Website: bh-photo
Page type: receipt
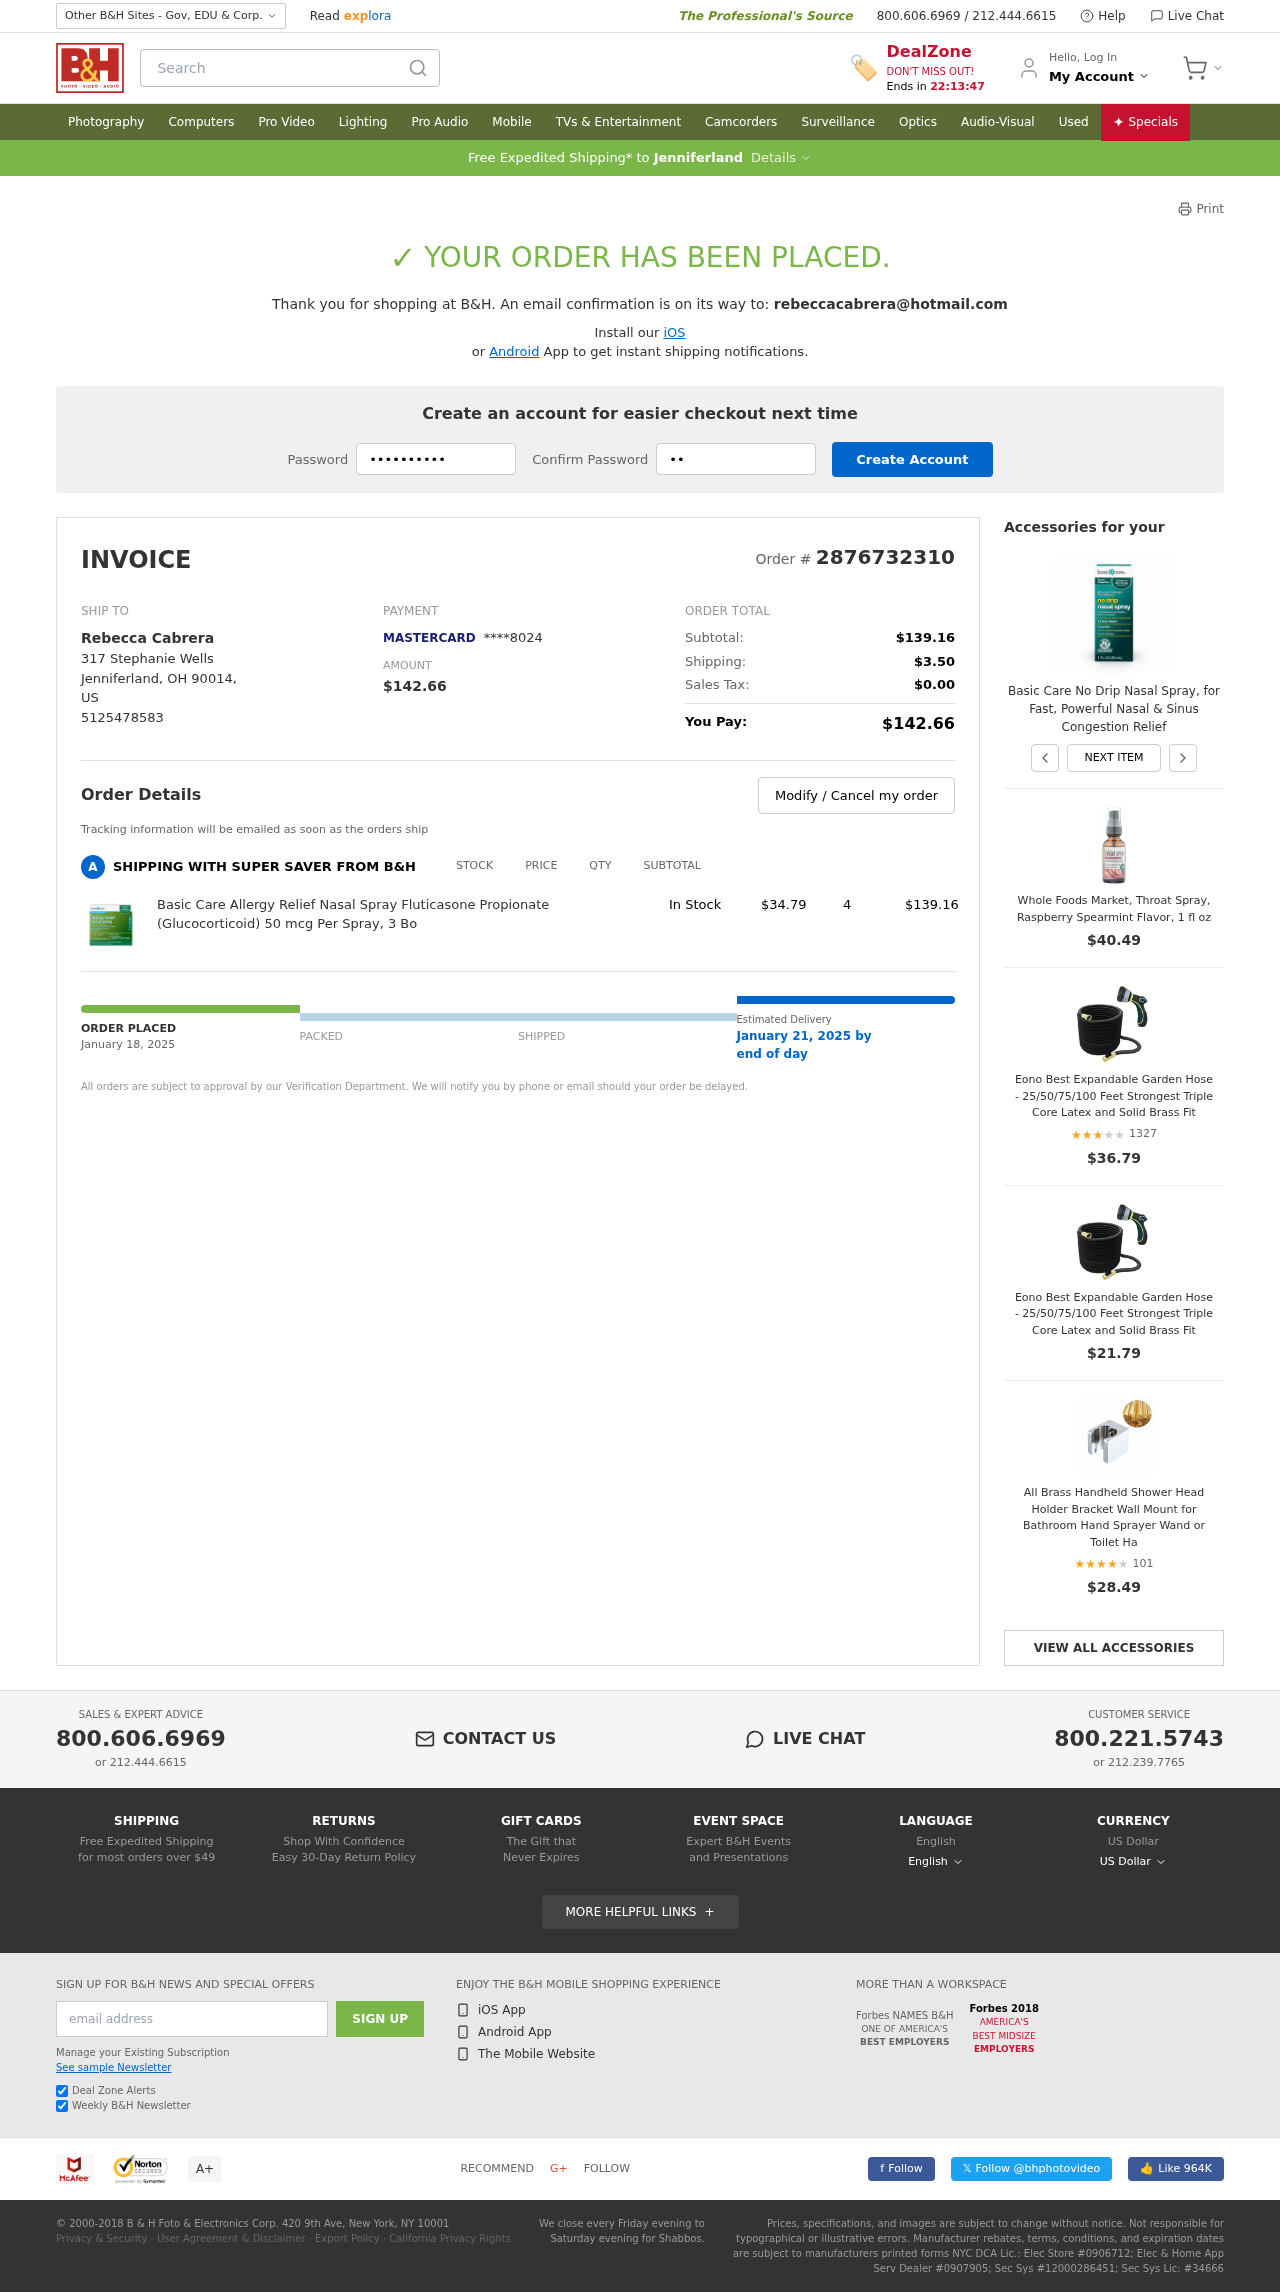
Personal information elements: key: PII_CARD_LAST4
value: ****8024
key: PII_CARD_TYPE
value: MASTERCARD
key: PII_CITY
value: Jenniferland
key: PII_COUNTRY_CODE
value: US
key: PII_EMAIL
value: rebeccacabrera@hotmail.com
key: PII_FULLNAME
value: Rebecca Cabrera
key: PII_PHONE
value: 5125478583
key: PII_POSTCODE
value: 90014
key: PII_STATE_ABBR
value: OH
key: PII_STREET
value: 317 Stephanie Wells
Product elements: key: PRODUCT1_NAME
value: Basic Care Allergy Relief Nasal Spray Fluticasone Propionate (Glucocorticoid) 50 mcg Per Spray, 3 Bo
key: PRODUCT1_PRICE
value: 34.79
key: PRODUCT1_QUANTITY
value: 4
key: PRODUCT2_NAME
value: Basic Care No Drip Nasal Spray, for Fast, Powerful Nasal & Sinus Congestion Relief
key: PRODUCT3_NAME
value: Whole Foods Market, Throat Spray, Raspberry Spearmint Flavor, 1 fl oz
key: PRODUCT3_PRICE
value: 40.49
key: PRODUCT4_NAME
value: Eono Best Expandable Garden Hose - 25/50/75/100 Feet Strongest Triple Core Latex and Solid Brass Fit
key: PRODUCT4_NUM_RATINGS
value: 1327
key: PRODUCT4_PRICE
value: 36.79
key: PRODUCT4_RATING
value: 3.2
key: PRODUCT5_NAME
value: Eono Best Expandable Garden Hose - 25/50/75/100 Feet Strongest Triple Core Latex and Solid Brass Fit
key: PRODUCT5_PRICE
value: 21.79
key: PRODUCT6_NAME
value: All Brass Handheld Shower Head Holder Bracket Wall Mount for Bathroom Hand Sprayer Wand or Toilet Ha
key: PRODUCT6_NUM_RATINGS
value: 101
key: PRODUCT6_PRICE
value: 28.49
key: PRODUCT6_RATING
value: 3.5
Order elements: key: ORDER_ID
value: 2876732310
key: ORDER_TOTAL
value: $142.66
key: ORDER_SUBTOTAL
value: $139.16
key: ORDER_SHIPPING_COST
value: $3.50
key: ORDER_TAX
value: $0.00
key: ORDER_DATE
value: January 18, 2025
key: ORDER_DELIVERY_DATE
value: January 21, 2025 by
Search elements: key: HEADER_SEARCH
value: Search